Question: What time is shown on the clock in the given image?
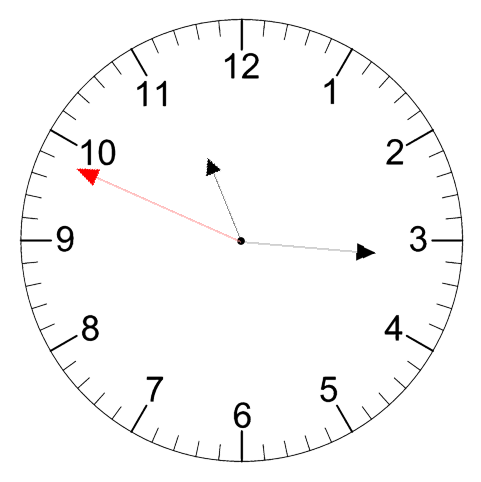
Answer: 11:15:49